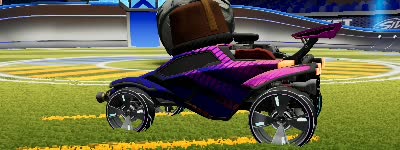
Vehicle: octane